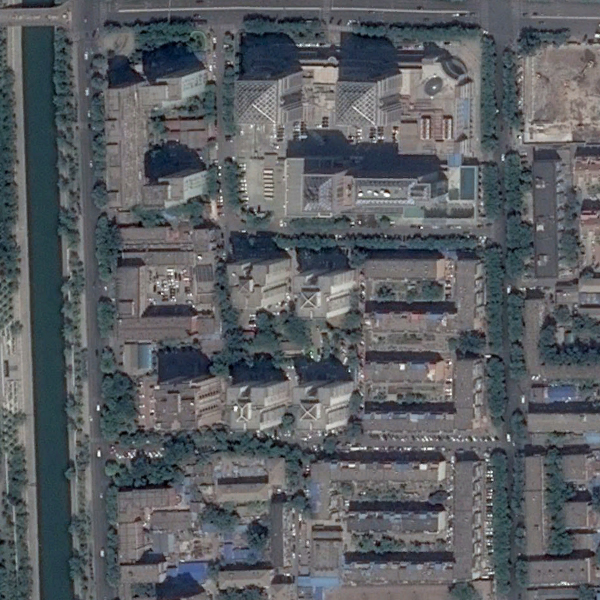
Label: Commercial